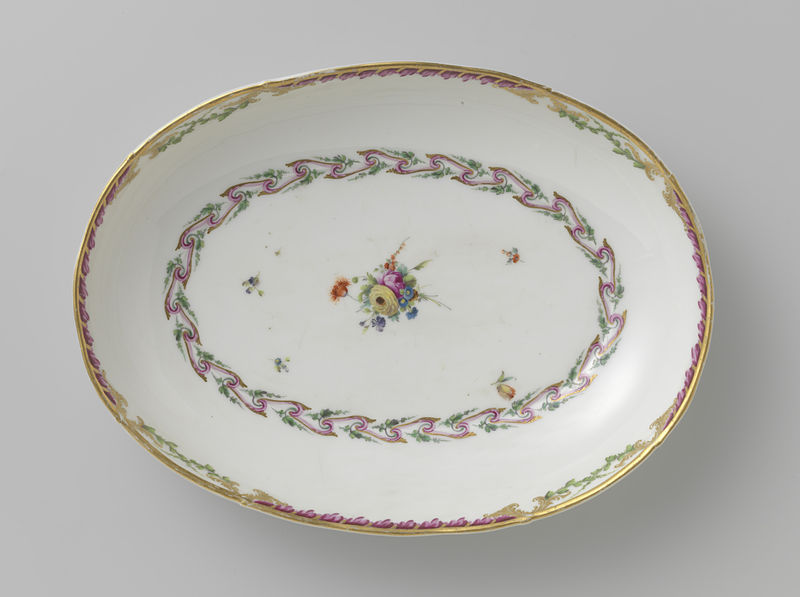
Titel: Schaal, diep en ovaal van vorm,behorend bij een servies met geslingerd lintmotief met bladertakken, bloemboeketten en gestrooide bloemtakken
Künstler: Manufactuur Oud-Loosdrecht
Standort: Amsterdam
Institution: Rijksmuseum
Schlagwörter: plat